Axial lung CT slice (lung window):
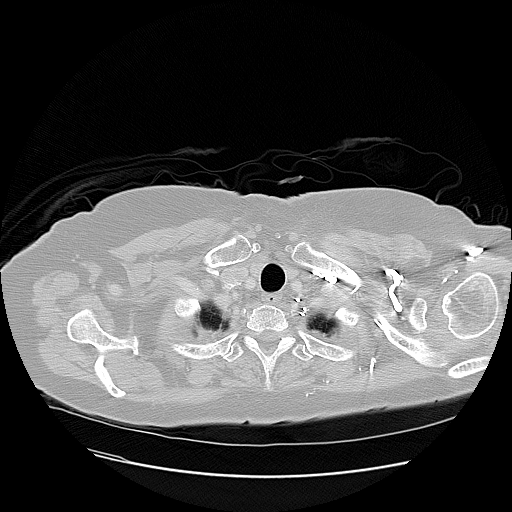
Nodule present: no